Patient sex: M
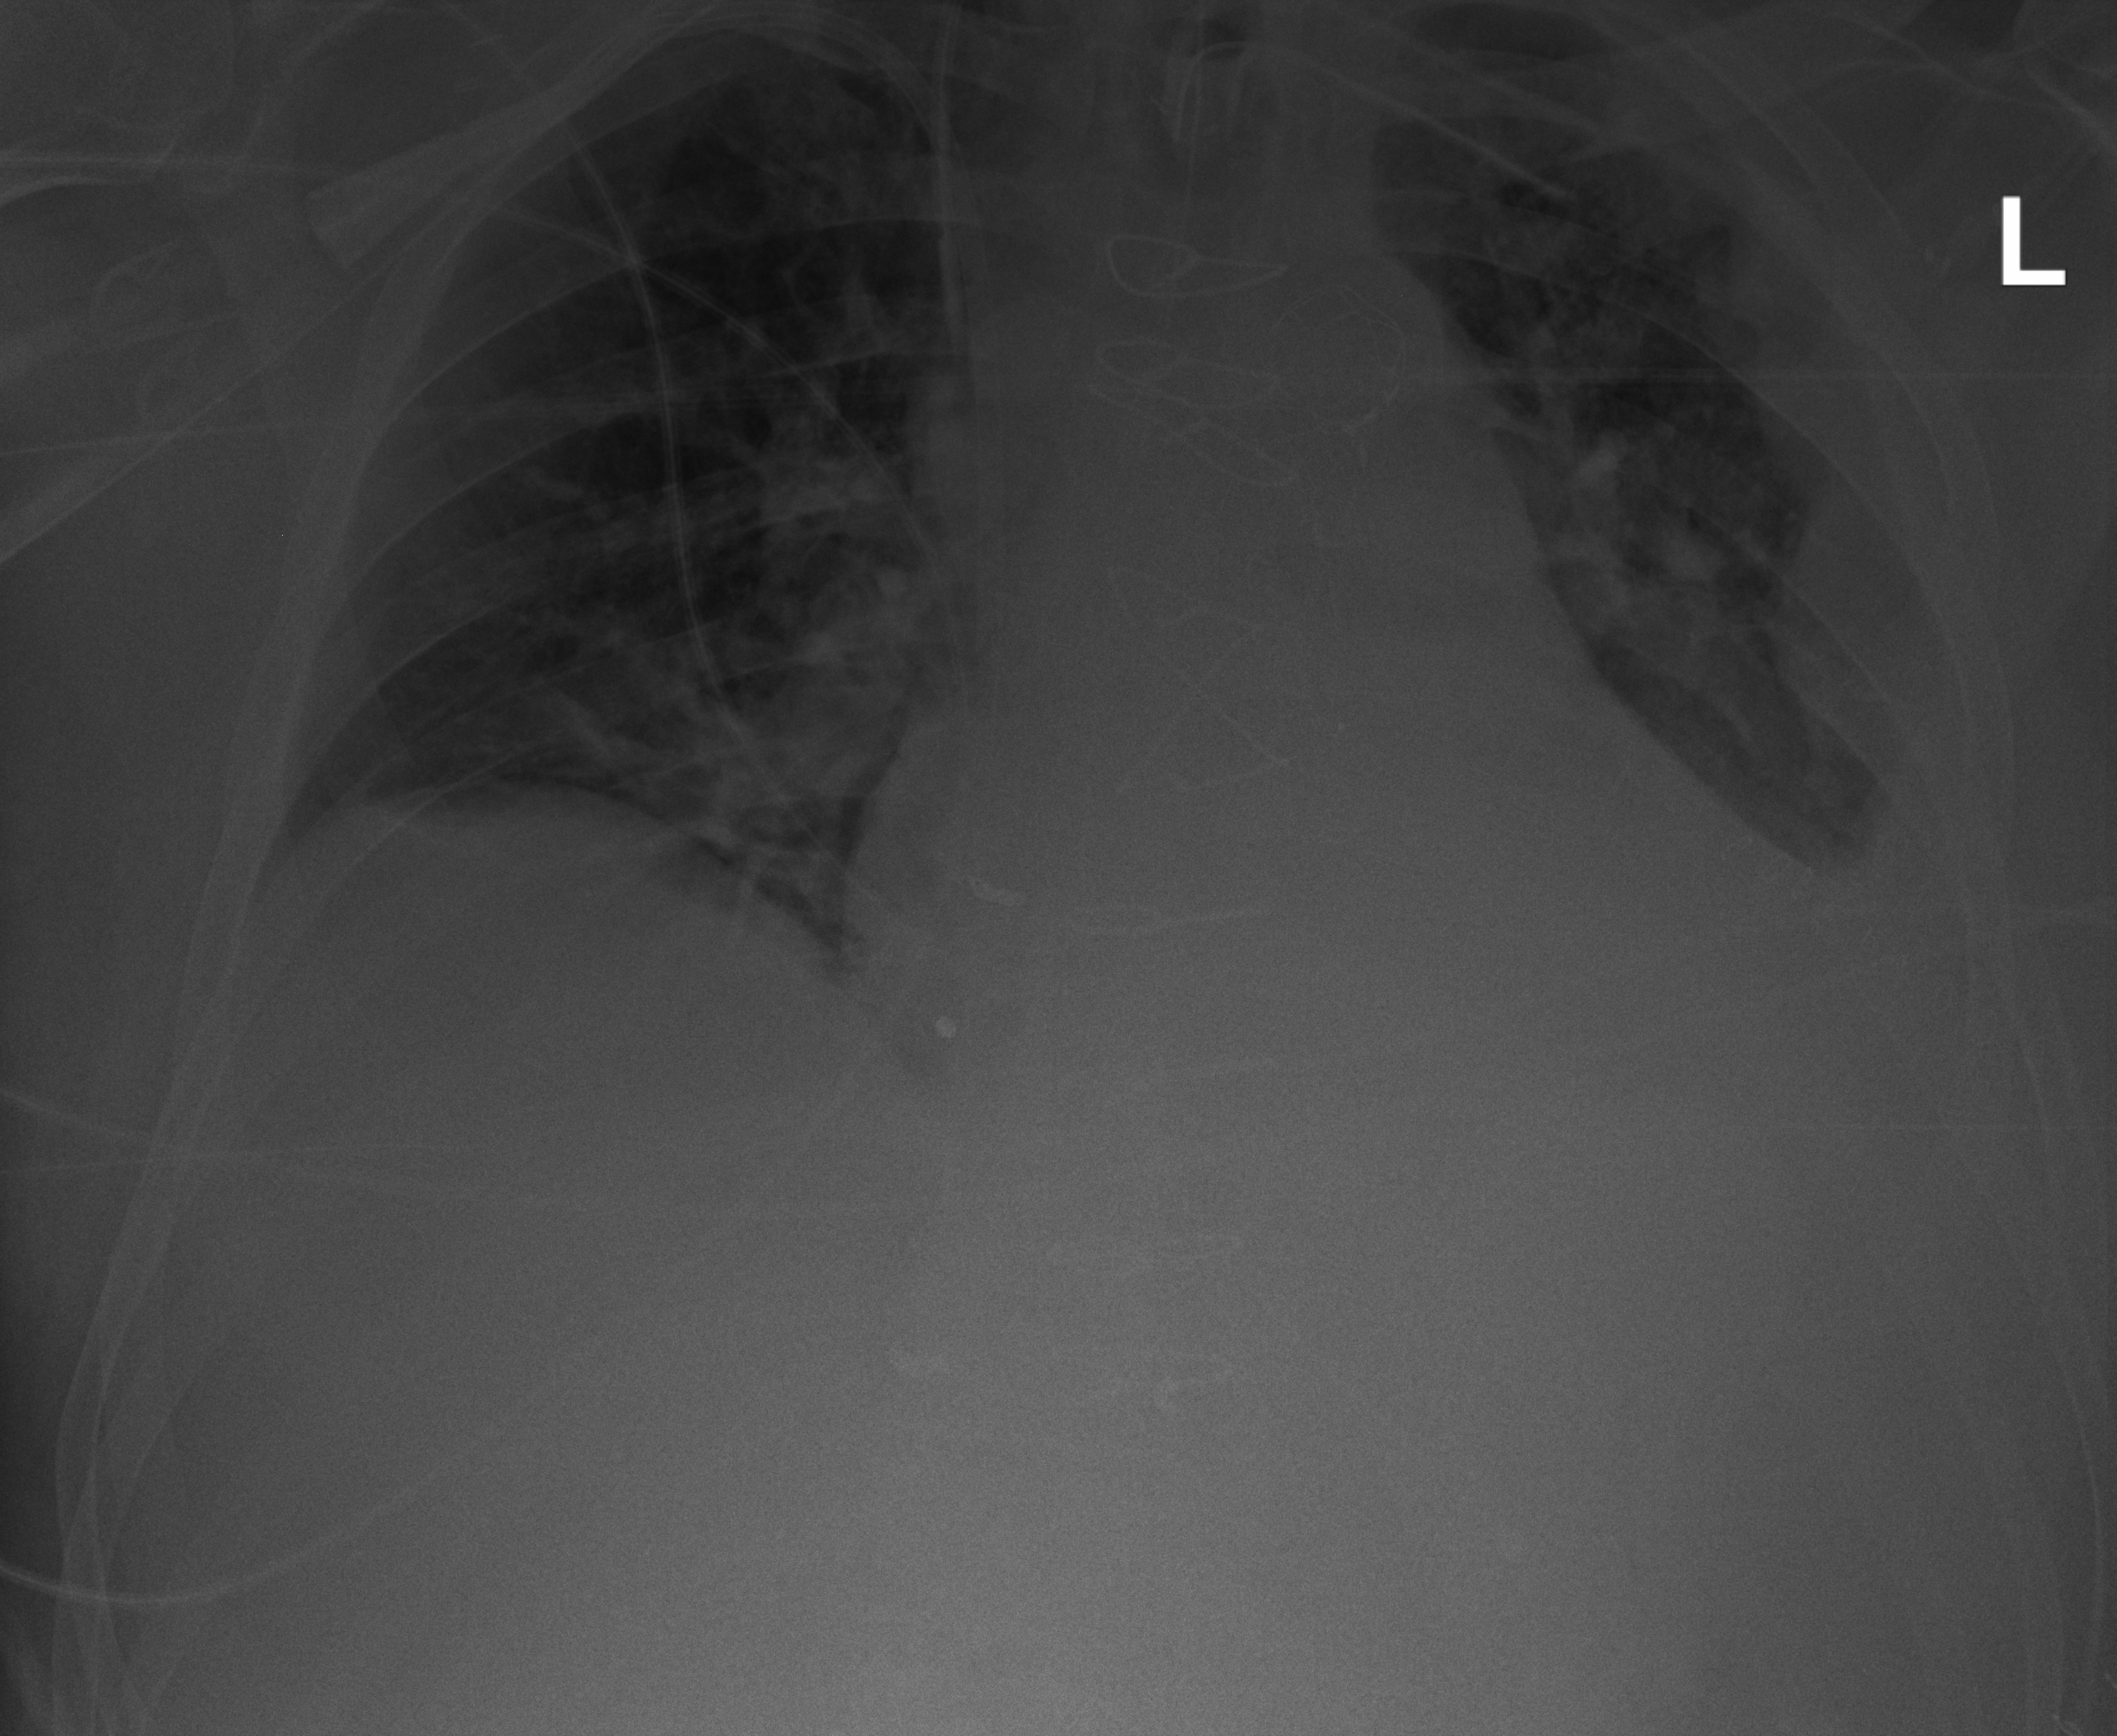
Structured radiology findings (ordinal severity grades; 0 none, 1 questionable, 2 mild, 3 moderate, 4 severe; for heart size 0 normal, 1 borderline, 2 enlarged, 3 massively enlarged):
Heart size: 2
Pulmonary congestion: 2
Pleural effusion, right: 0
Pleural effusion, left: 2
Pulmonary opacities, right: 2
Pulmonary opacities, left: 2
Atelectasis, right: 0
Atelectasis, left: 3